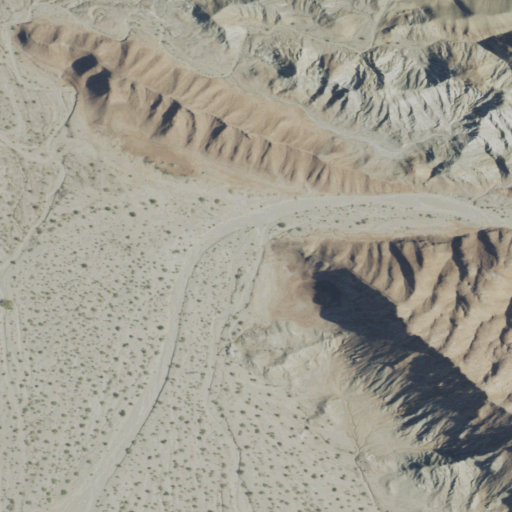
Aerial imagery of valley in California named Skeleton Canyon containing barren land and shrub